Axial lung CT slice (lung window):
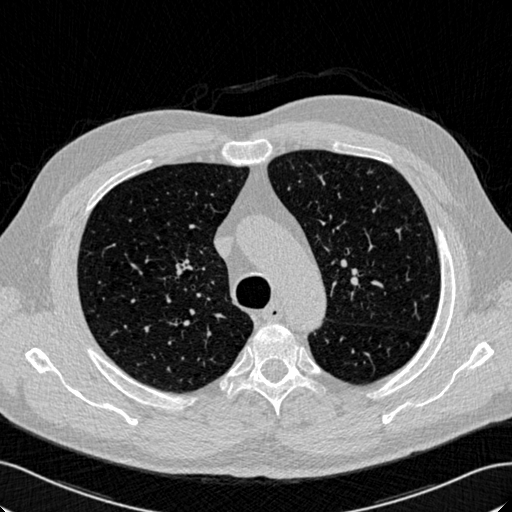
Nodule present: no